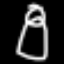
Label: hourglass